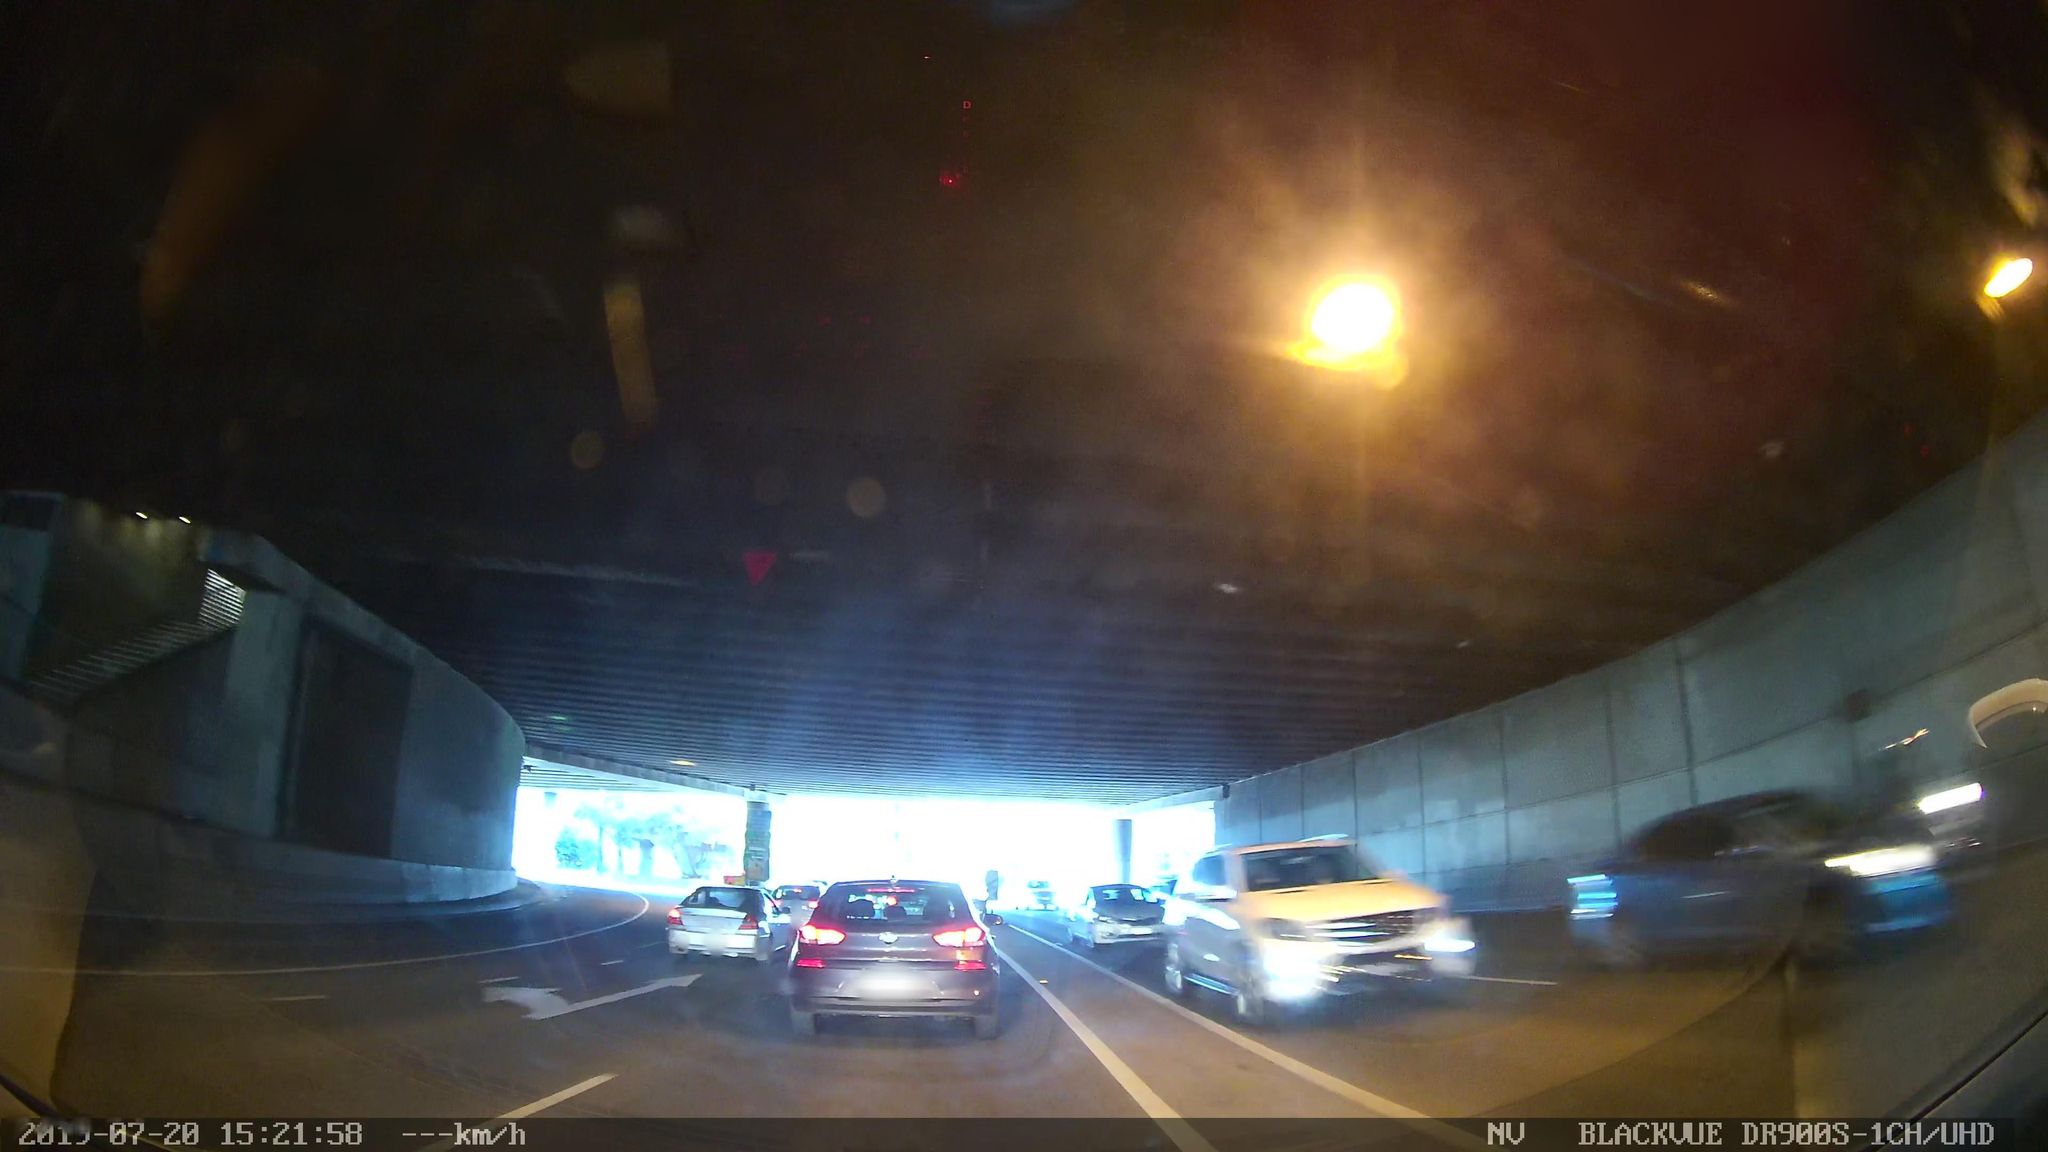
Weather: clear
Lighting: night
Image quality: slightly poor
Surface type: driving surface
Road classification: footway, steps, path
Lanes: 1
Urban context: urban centre
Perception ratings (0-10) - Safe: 0.47, Lively: 3.18, Beautiful: 3.31, Boring: 3.81, Depressing: 5.11, Wealthy: 4.95